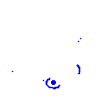
Particle: kaon